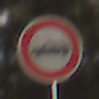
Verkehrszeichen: VerbotPersonenkraftwagen
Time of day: MorningAfternoon
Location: Outdoor (Nature)
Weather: Clear
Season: NotSpecified
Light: Natural